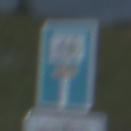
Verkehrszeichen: SackgasseRadverkehrDurchlaessig
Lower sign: HinweisGeaenderteVorfahrtVerkehrsfuehrungVerkehrsregelung3
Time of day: Night
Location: Outdoor (Nature)
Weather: PartlyCloudy
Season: NotSpecified
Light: Natural